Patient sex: F
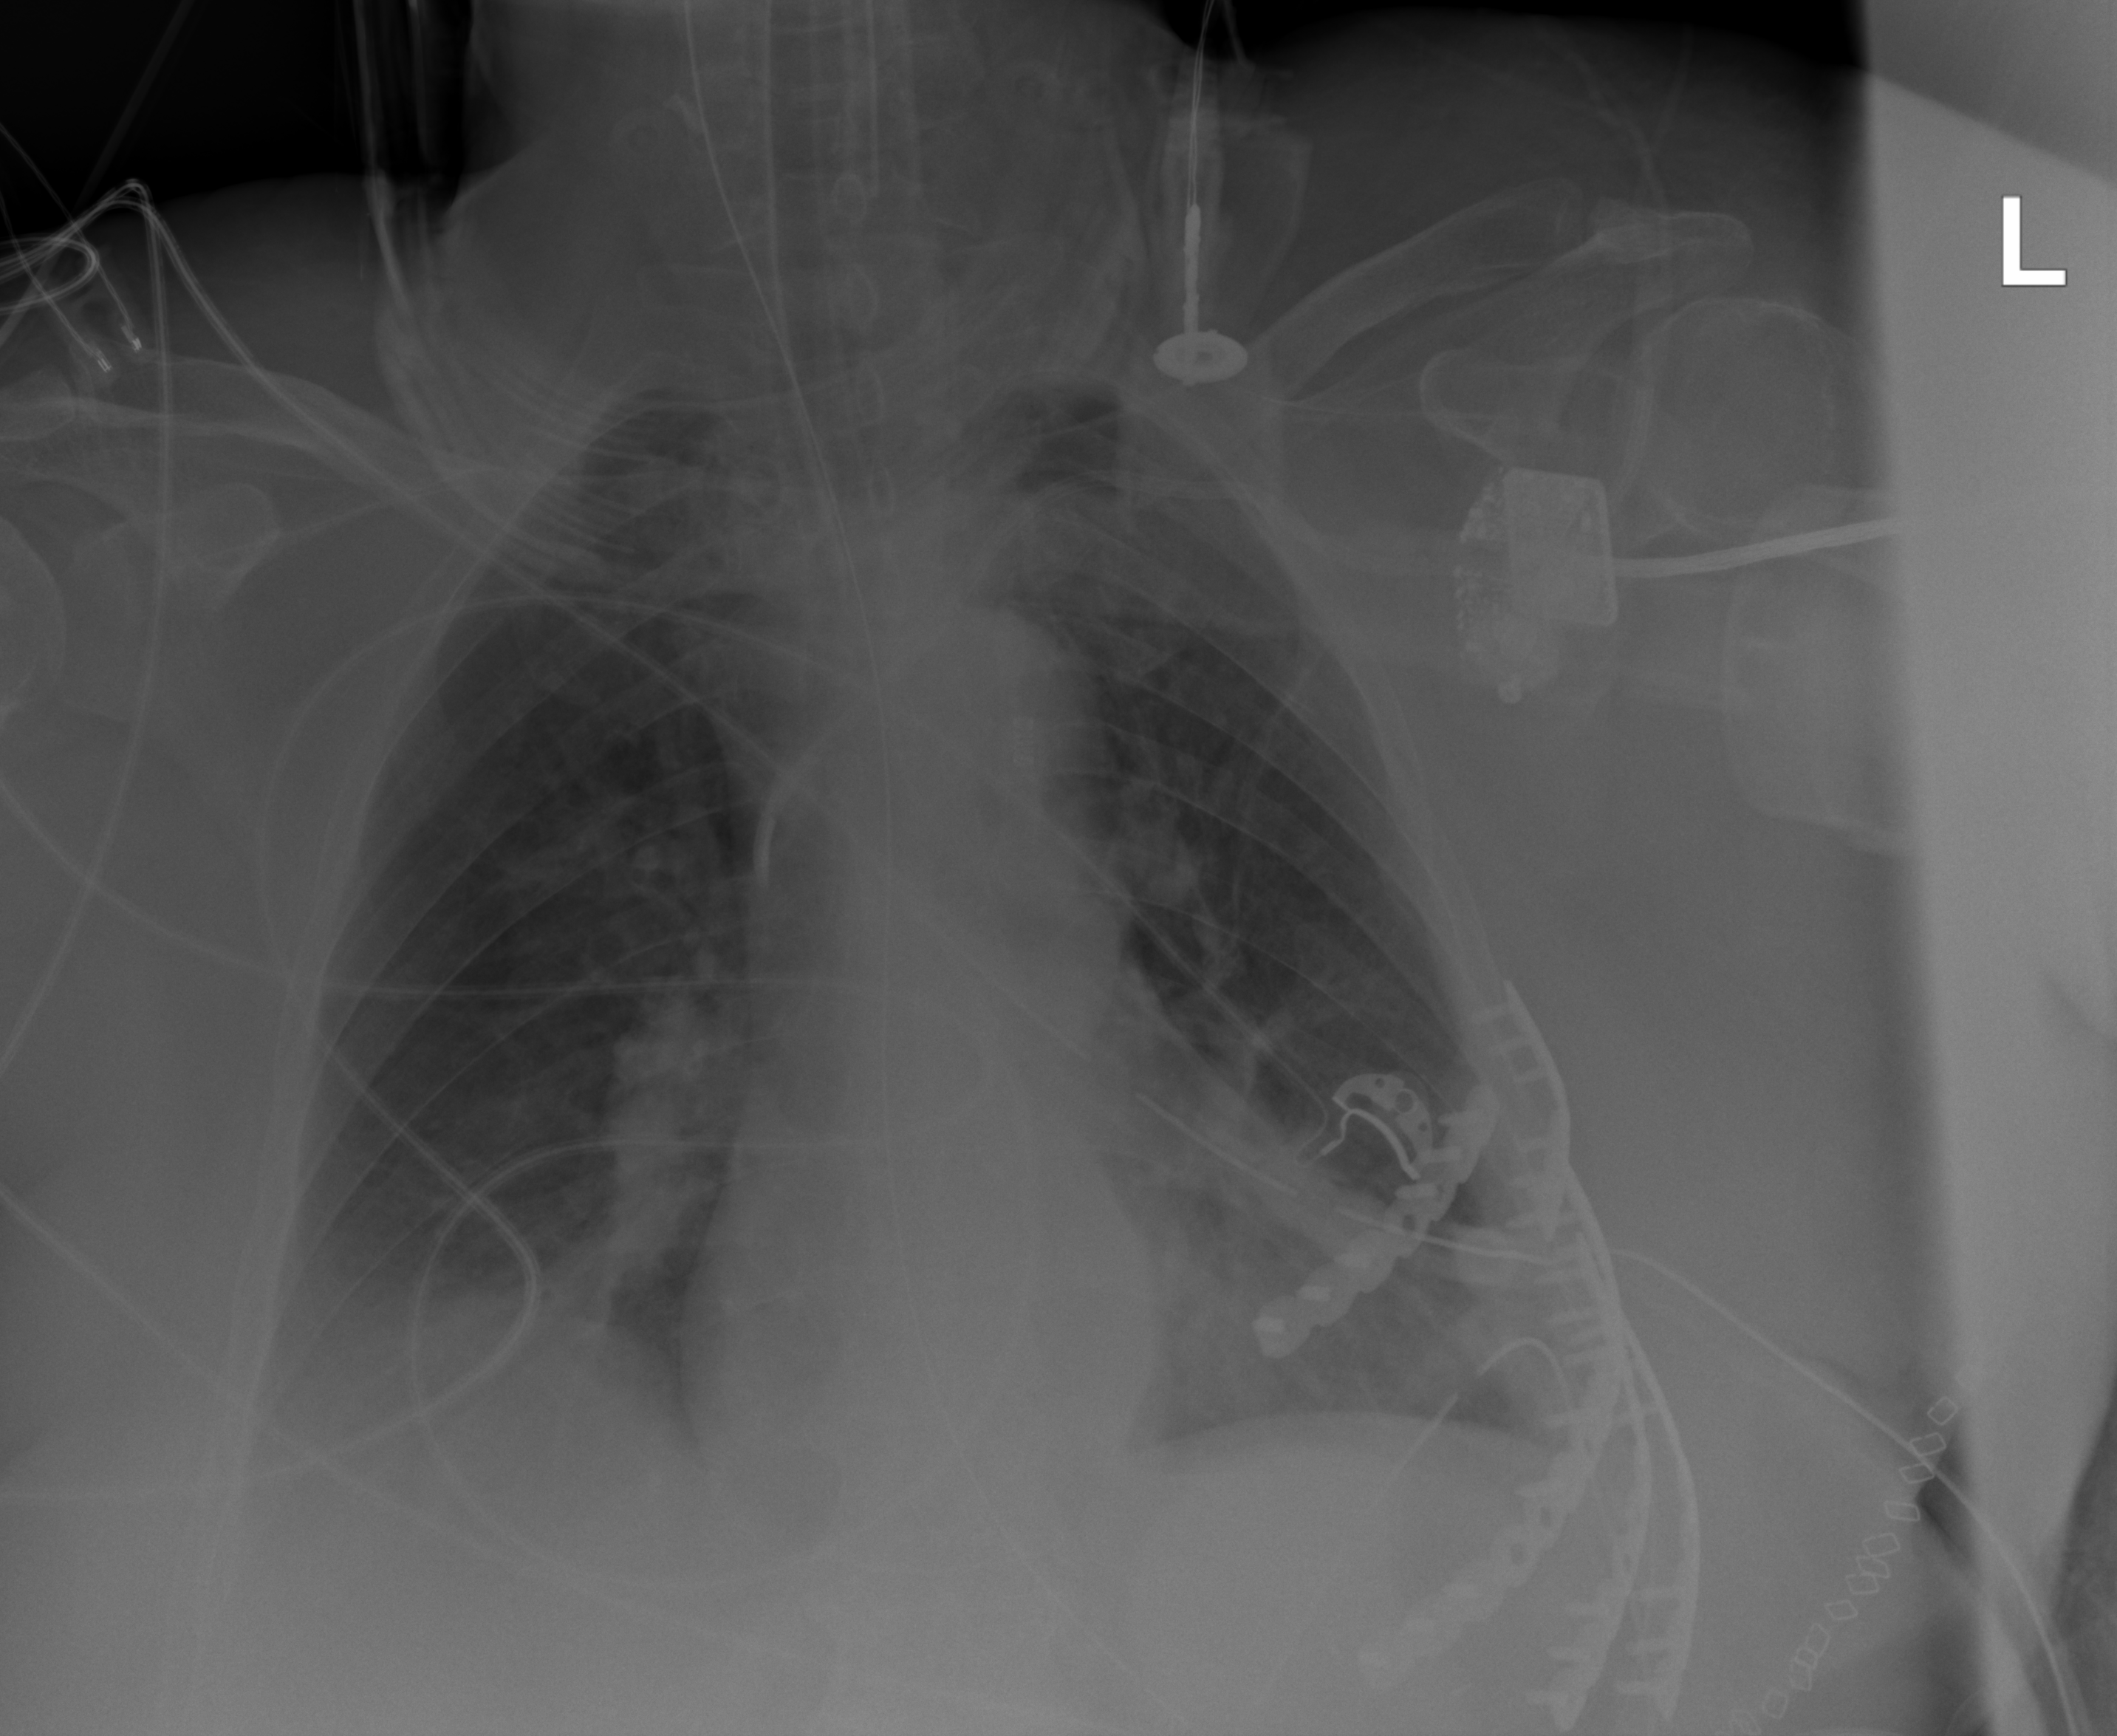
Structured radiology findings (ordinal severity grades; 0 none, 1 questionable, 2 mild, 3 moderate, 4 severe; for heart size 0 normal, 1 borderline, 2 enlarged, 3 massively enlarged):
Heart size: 2
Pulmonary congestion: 2
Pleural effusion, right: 2
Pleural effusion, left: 2
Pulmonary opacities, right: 2
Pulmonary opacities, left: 2
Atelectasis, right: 2
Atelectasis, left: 2